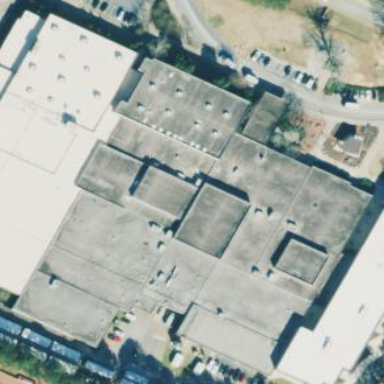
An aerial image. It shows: School building with flat grey roof. The building itself is brown in color.